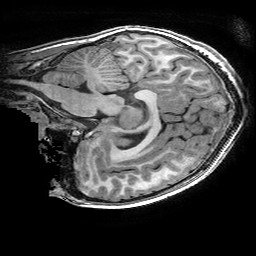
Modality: T1w
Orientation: sagittal
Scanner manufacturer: ge
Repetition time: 0.008096 s
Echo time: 0.00318 s